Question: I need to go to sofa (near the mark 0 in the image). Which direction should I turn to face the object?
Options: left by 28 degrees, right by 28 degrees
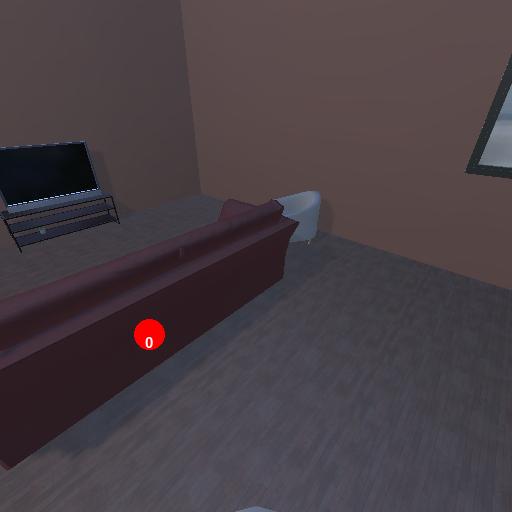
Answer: left by 28 degrees